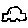
Label: car